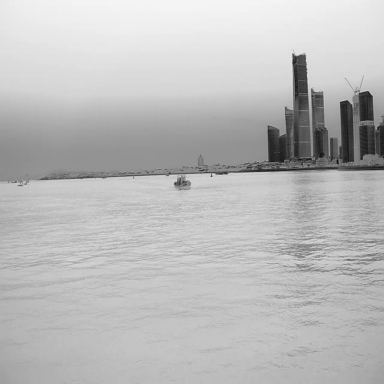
There is a bulk_carrier in the infrared image.